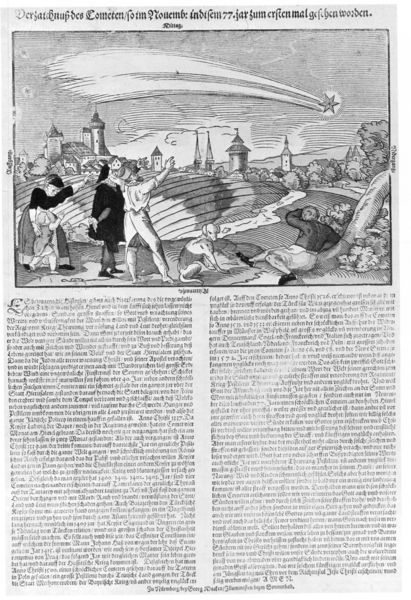
Titel: Verzaichnuß des Cometen
Standort: Zürich.
Institution: Wickiana
Schlagwörter: gruppe, himmel, mann, schatten, wasser, weiß, bäume, landschaft, menschen, stadt, frau, grau, hell, licht, männer, nacht, schwarz, strasse, szene, zeichen, hund, schloss, bibel, rahmen, bild, bach, feld, kirche, kind, wald, turm, schweif, holzschnitt, schrift, ansicht, ort, acker, furchen, dorf, grafik, graphik, spalten, fluß, deutsch, zeigen, stadtansicht, mond, burg, türme, stern, dom, druck, sterne, schraffur, holzstich, radierung, stich, seite, illustration, schwarzweiß, text, zeitung, beschriftung, überschrift, buchdruck, christlich, mittelalter, erscheinung, fingerzeig, erleuchtung, kupferstich, flugblatt, nürnberg, erzählung, artikel, majuskel, komet, sternschnuppe, bethlehem, sprache, betlehem, blendung, landshcaft, aker, blockbuch, stadtmauern, schriftkolumnen, schweifstern, comet, tirm, weg weisen, mindsichel, sternschnuppezeichnung, np